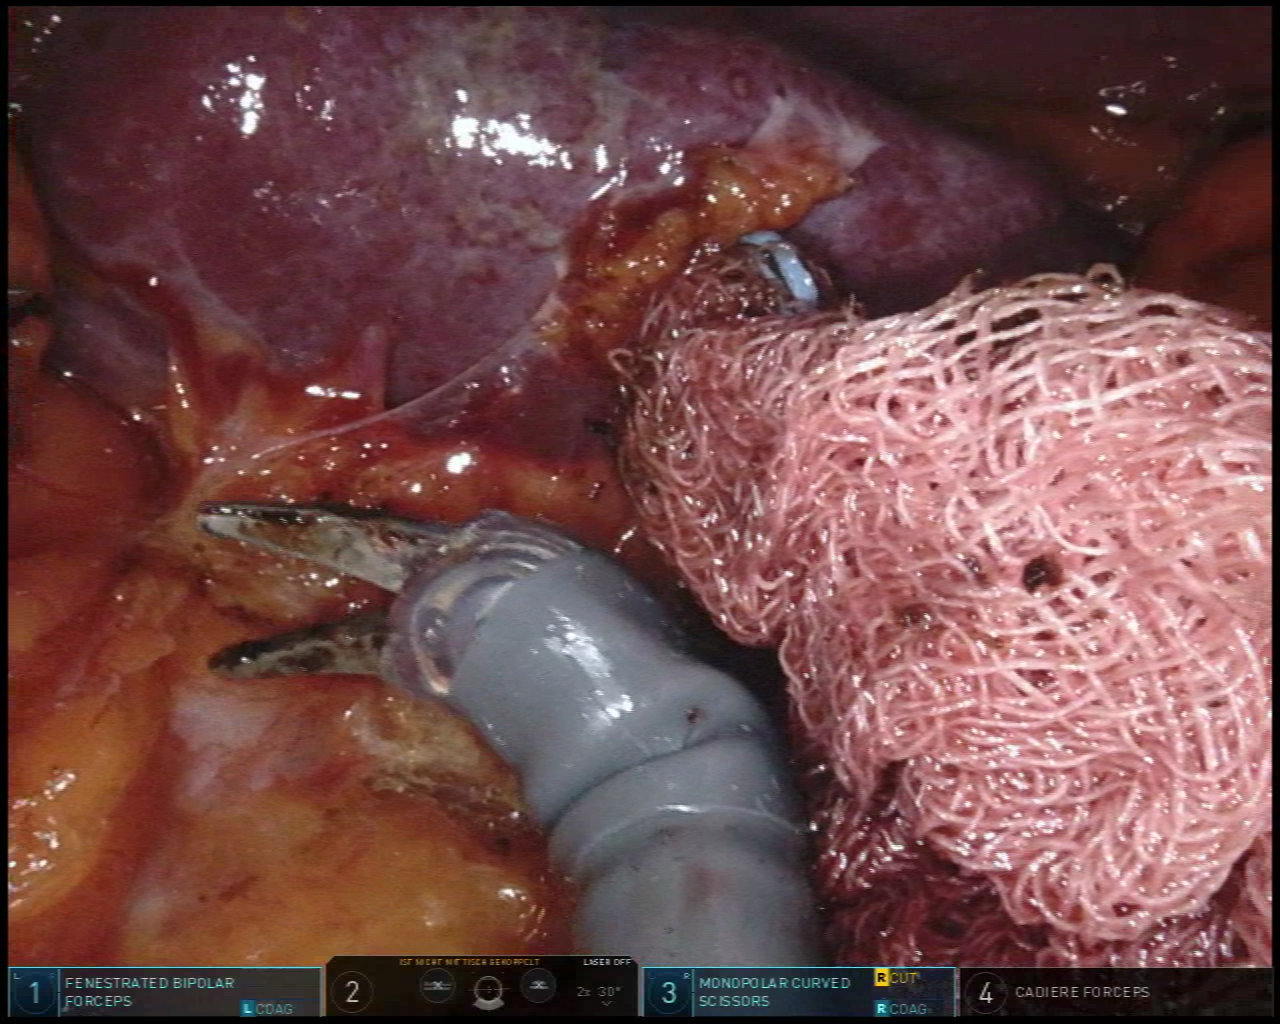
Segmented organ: spleen
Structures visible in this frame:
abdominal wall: yes
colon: no
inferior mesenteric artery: no
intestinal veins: no
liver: no
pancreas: no
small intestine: no
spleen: yes
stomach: yes
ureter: no
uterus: no
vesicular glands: no